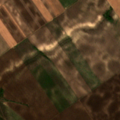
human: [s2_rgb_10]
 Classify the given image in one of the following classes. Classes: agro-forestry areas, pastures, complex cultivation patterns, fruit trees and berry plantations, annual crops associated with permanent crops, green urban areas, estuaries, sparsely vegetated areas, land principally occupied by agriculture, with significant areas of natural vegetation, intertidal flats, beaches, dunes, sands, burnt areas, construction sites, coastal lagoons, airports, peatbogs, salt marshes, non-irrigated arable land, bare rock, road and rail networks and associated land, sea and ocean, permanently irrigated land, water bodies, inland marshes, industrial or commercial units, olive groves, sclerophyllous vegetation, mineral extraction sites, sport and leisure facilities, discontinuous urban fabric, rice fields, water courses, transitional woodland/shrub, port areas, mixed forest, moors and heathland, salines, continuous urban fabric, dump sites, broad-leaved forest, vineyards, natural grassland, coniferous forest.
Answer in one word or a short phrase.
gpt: non-irrigated arable land